Brain MRI, t2w sequence, axial 2D slice.
Patient: age 44, sex F, weight 95 kg, height 1.95 m
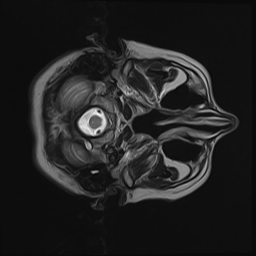